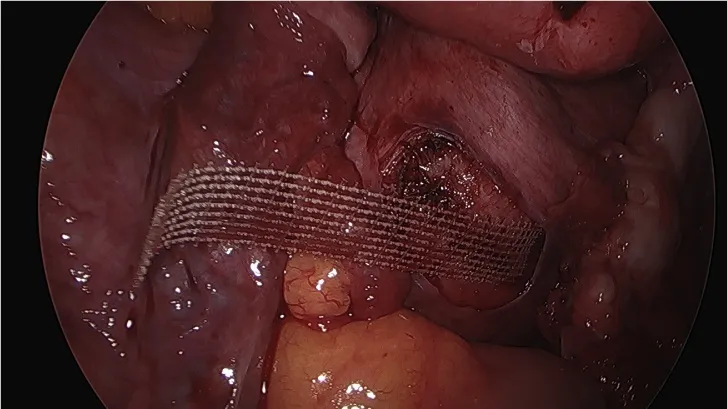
Mesh (tape) used by the operation.
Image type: endoscopy (gi_endoscopy)